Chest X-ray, PA view. Patient: 49 years old, sex F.
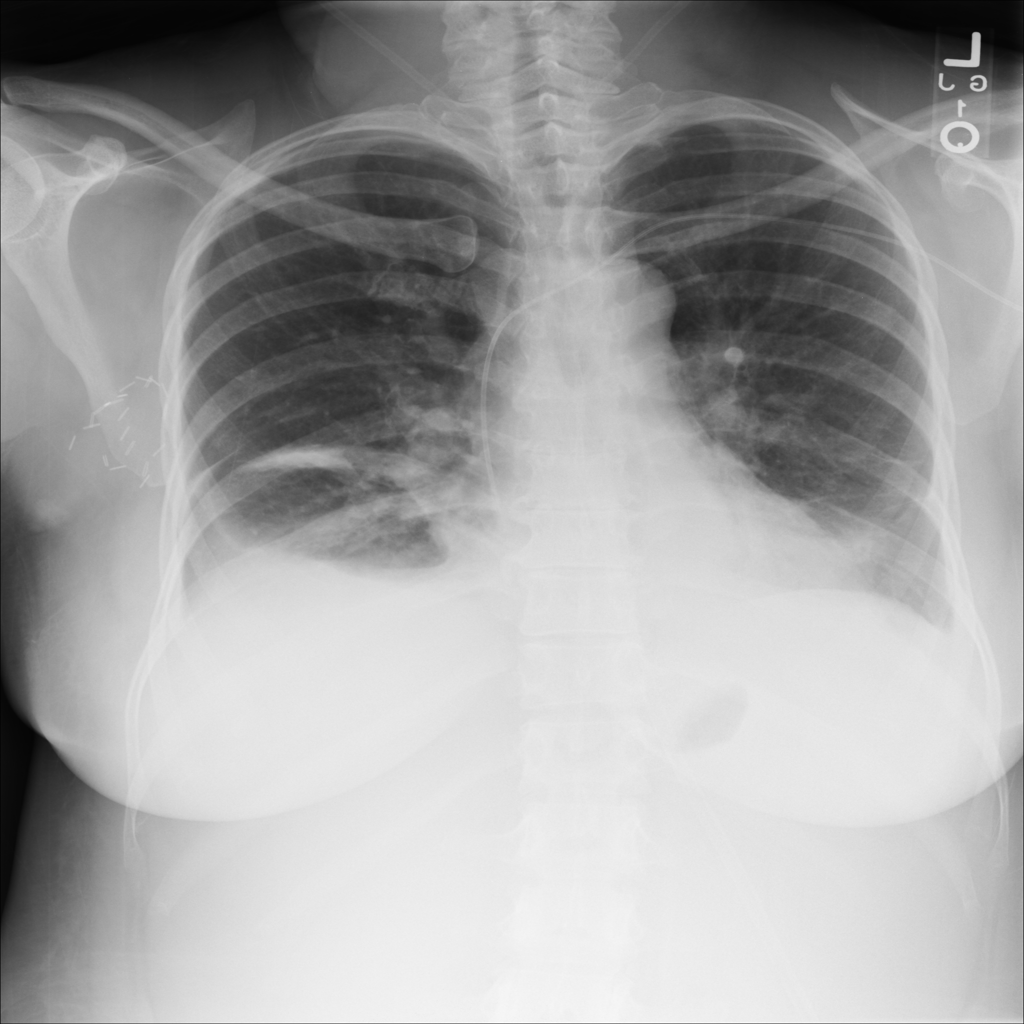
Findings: Effusion